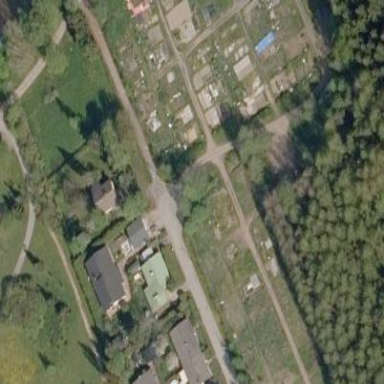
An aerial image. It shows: Area designated for allotments.